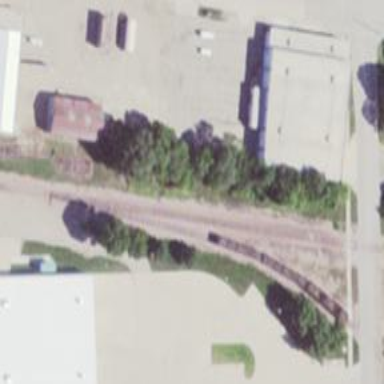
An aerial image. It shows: Railway spur service.